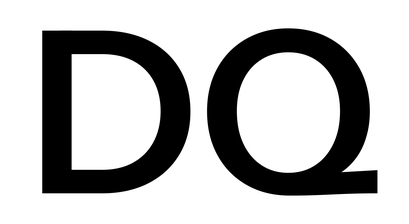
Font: InstrumentSans_SemiBold